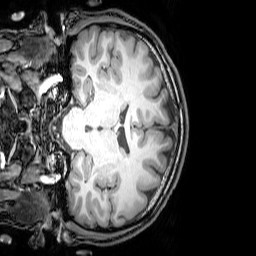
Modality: T1w
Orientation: coronal
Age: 22
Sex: male
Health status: healthy
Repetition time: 0.081 s
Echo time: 0.037 s